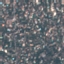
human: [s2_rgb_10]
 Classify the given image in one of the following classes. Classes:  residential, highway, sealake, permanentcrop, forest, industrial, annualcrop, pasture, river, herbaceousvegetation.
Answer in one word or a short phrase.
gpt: Residential